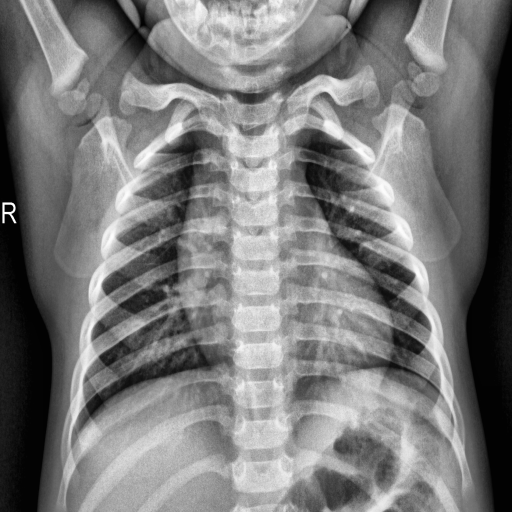
Finding: NORMAL